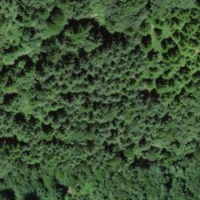
EUNIS habitat code: 41
Species observed at this site:
Parus major
Fringilla coelebs
Turdus merula